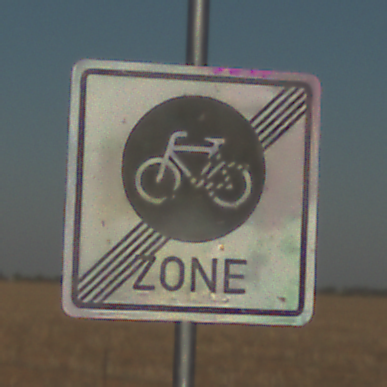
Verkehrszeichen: EndeFahrradzone
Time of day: SunriseSunset
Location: Outdoor (Nature)
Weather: Clear
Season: NotSpecified
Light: Natural